Interaction volume radius: 5 \u00c5
Interaction volume height: 15 \u00c5
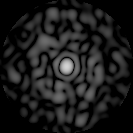
Disorder parameter: 0.7678